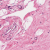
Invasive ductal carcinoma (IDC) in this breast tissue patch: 0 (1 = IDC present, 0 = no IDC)